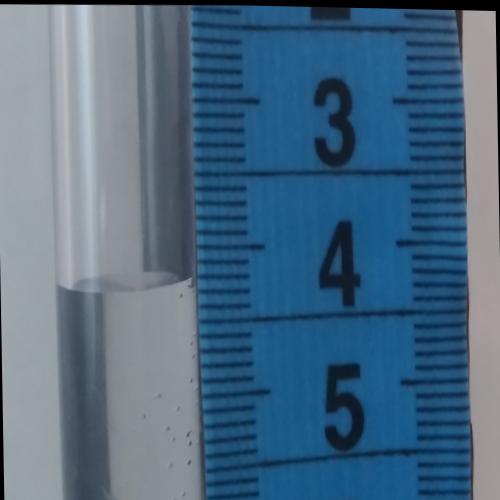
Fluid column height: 4.2 cm